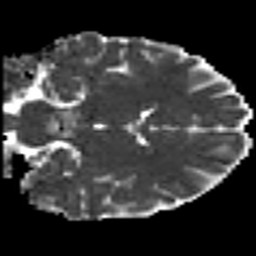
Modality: MD
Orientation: coronal
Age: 21
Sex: female
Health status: healthy
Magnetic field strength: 3 T
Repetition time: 9 s
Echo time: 0.093 s